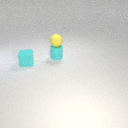
small cyan rubber cylinder to the right of small cyan rubber cube